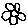
Label: flower